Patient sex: M
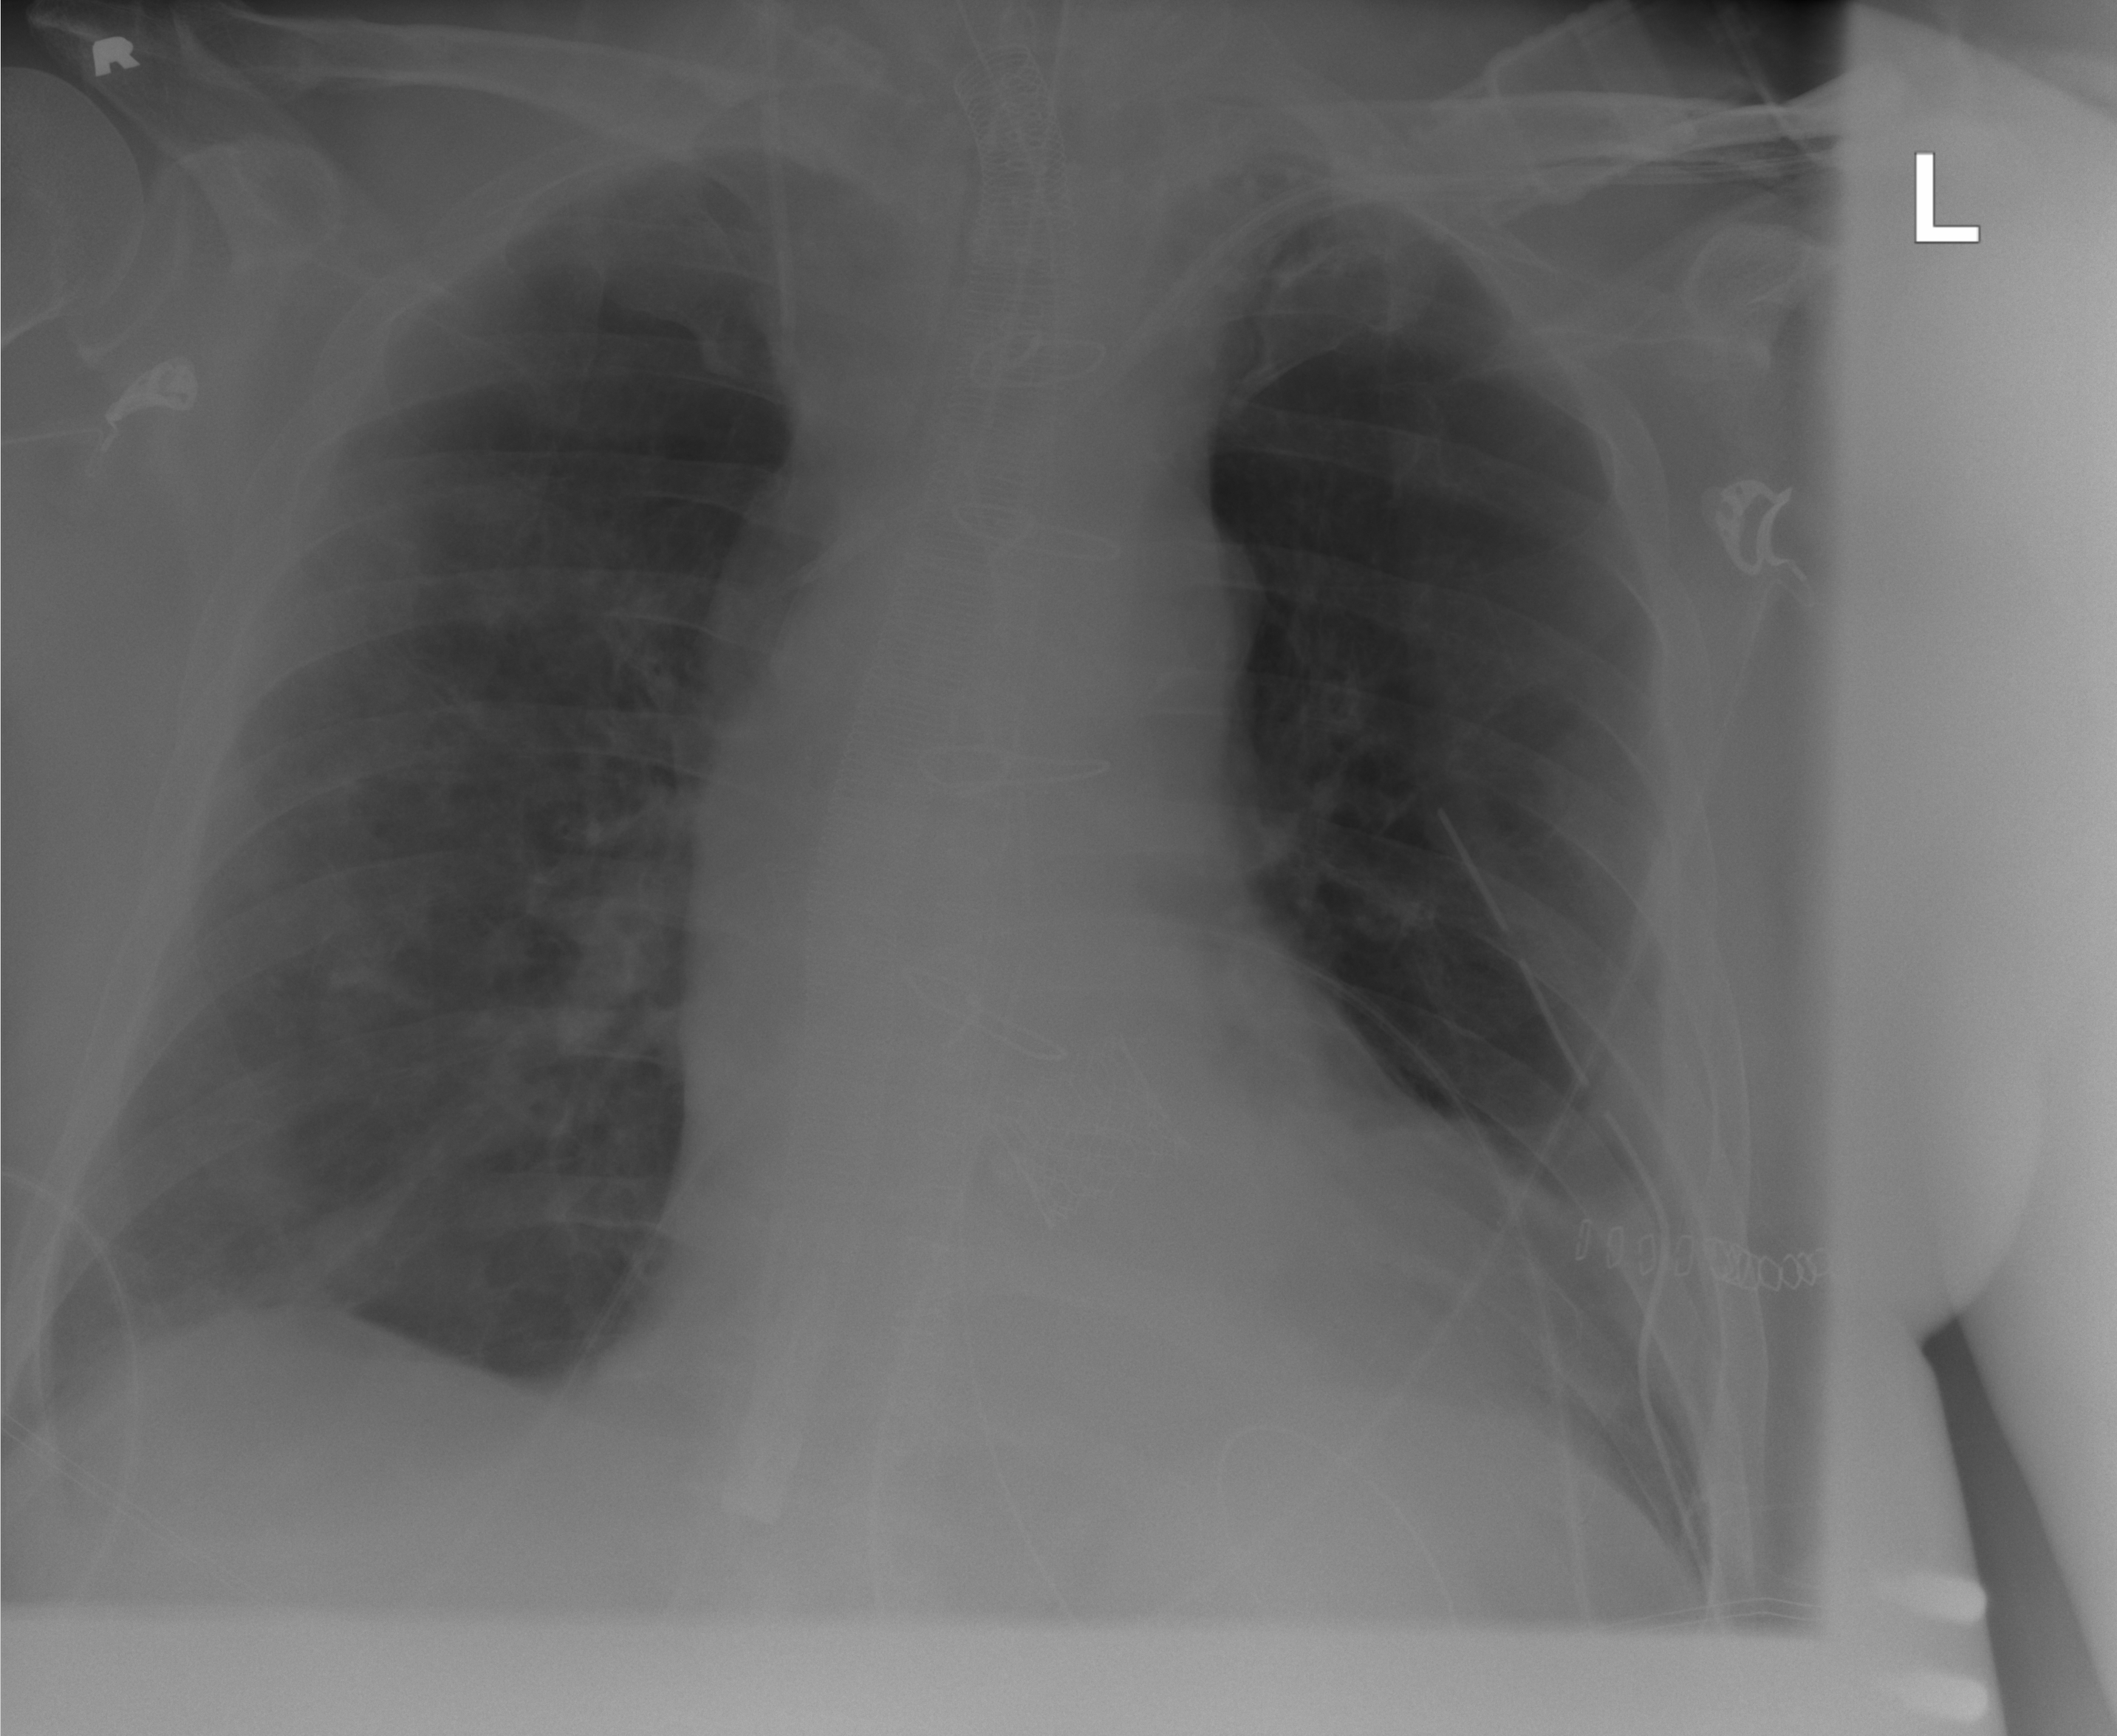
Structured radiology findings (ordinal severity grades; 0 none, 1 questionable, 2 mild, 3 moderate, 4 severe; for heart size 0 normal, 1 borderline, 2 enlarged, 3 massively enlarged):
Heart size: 2
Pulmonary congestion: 0
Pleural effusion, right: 0
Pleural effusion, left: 2
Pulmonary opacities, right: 0
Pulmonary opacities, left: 0
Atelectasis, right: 2
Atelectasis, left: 2